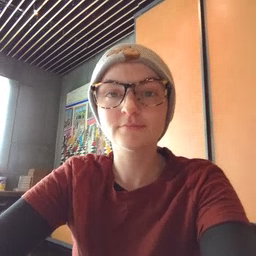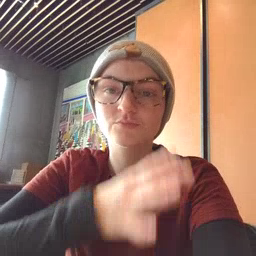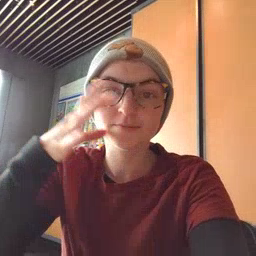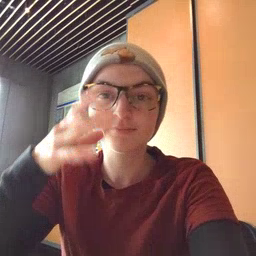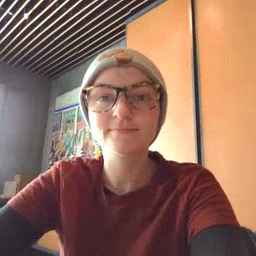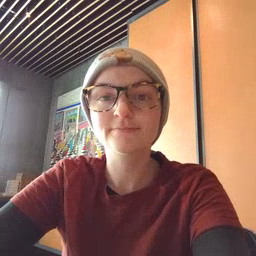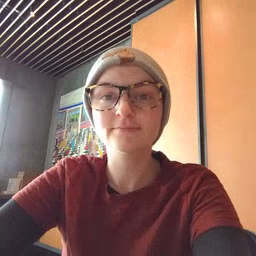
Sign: farm